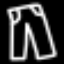
Label: pants